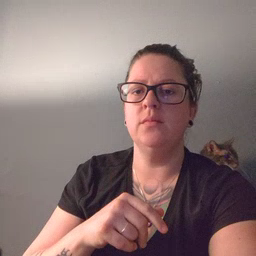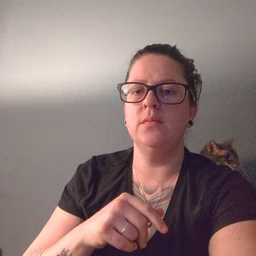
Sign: who